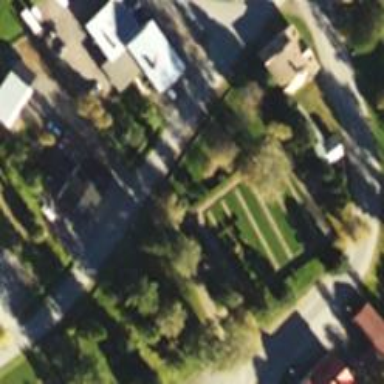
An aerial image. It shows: Cemetery.